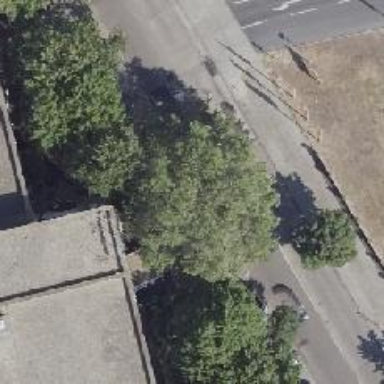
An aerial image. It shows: Broadleaved deciduous tree with parking obstacle.